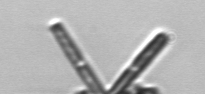
Label: Thalassionema